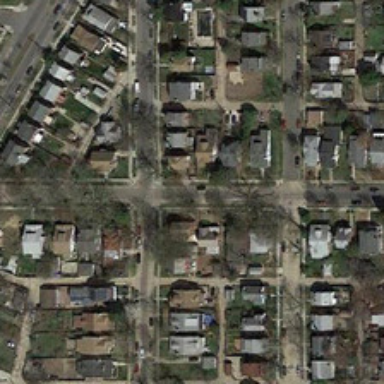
Many buildings and some green trees are in two sides of several crossed roads in a dense residential area .